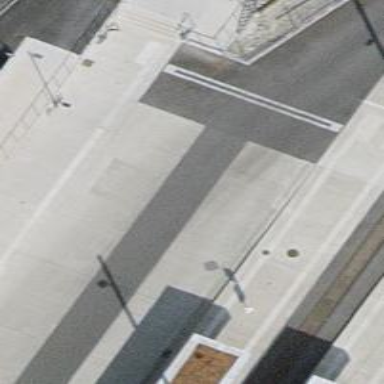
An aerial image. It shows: Unmarked crossing on the road.